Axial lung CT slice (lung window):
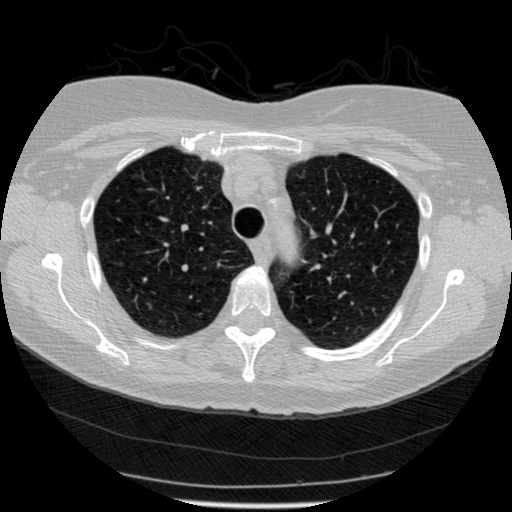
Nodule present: no